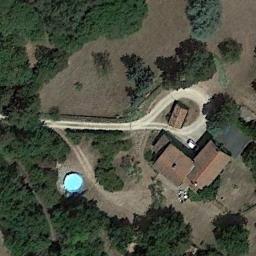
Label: sparse_residential